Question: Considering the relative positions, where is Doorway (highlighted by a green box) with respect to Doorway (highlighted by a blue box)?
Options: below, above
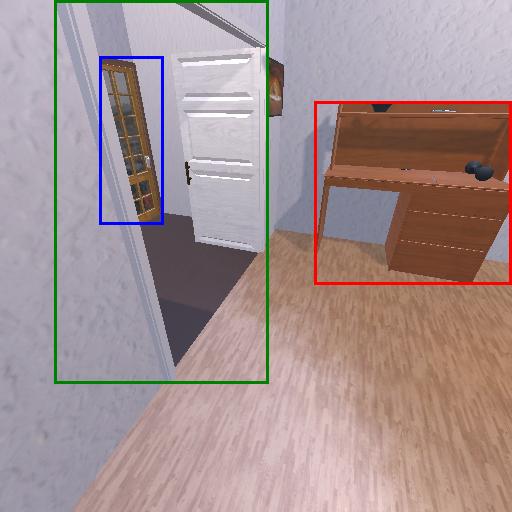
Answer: below